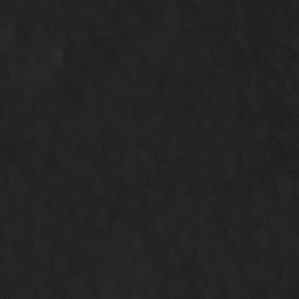
Label: non_frost